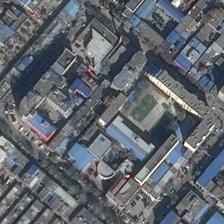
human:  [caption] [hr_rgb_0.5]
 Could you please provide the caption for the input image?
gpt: many buildings are separated to several blocks by four streets .

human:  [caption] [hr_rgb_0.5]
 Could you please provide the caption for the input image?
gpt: many buildings are surrounded by four roads .

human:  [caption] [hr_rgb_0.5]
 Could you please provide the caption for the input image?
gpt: a small court and many house with blue paint beside .

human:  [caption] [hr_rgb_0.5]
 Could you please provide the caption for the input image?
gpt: the buildings here are in picturesque disorder .

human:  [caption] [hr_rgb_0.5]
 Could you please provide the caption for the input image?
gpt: a basketball field is surrounded by many houses .